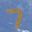
Label: 7